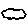
Label: cloud